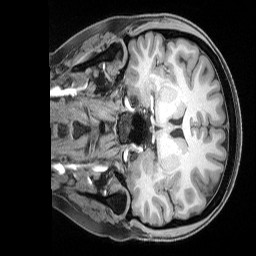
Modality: T1w
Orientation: coronal
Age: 26
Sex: female
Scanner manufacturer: siemens
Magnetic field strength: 3 T
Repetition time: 2.17 s
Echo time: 0.00169 s